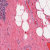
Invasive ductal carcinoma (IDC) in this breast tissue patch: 0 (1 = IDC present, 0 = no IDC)